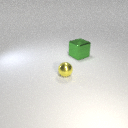
small yellow metal sphere to the left of large green metal cube